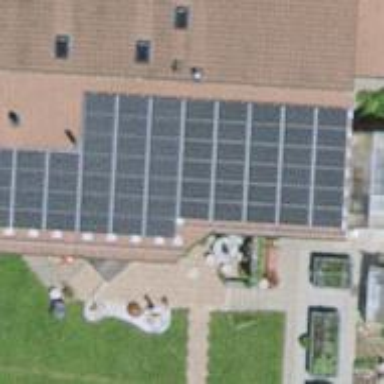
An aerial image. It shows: Solar power generator utilizing photovoltaic technology with solar photovoltaic panels.